Question: I am trying to display my data in a grouped table as below :

As you can see I have cleared the background view for the table by writing the following code in :
'''
customerTable.backgroundView = nil;
'''
Also in my I have cleared the background of my table.
In I have set the background color for each table cell.
'''
cell.backgroundColor = [UIColor colorWithRed:255.0/255 green:235.0/255 blue:178.0/255 alpha:1];
'''
As a result I am getting the above output.
The problem I am facing is the I am getting in every cell. I know it has something to do with background of the cell but nothing is working for me. I also tried to clear the background of cell writing the following code line:
'''
cell.backgroundView = nil;
'''
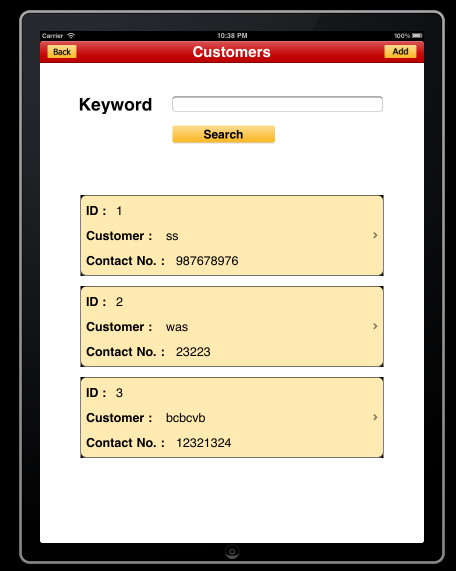
Answer: Just try with it:
Set the cell background view to YourcellImage & cells background color to clear color.
'''
- (UITableViewCell *)tableView:(UITableView *)tableView cellForRowAtIndexPath:(NSIndexPath *)indexPath
{
static NSString *CellIdentifier = @"Cell";
UITableViewCell *cell = [tableView dequeueReusableCellWithIdentifier:CellIdentifier];
if (cell == nil)
{
cell = [[[UITableViewCell alloc] initWithFrame:CGRectZero reuseIdentifier:CellIdentifier] autorelease];
[cell setBackgroundColor:[UIColor clearColor]];
UIImage *backgroundImage = nil;
UIImageView *backgroundView = nil;
backgroundImage = [UIImage imageWithContentsOfFile:[[NSBundle mainBundle]pathForResource:@"YourYellowCellImage"ofType:@"png"]];
backgroundView = [[UIImageView alloc]initWithImage:backgroundImage];
backgroundView.frame = CGRectMake(0, 0, 600, 80); // Over here give your cell size
cell.backgroundColor = [UIColor clearColor];
cell.backgroundView =backgroundView;
[backgroundView release];
}
//Over your set your Label Value
return cell;
}
'''